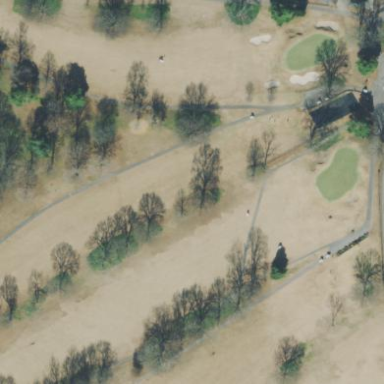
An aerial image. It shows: Golf fairway in the image.